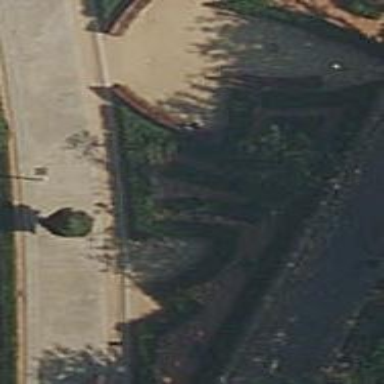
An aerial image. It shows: Hedge barrier.